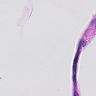
Metastatic tissue present: yes